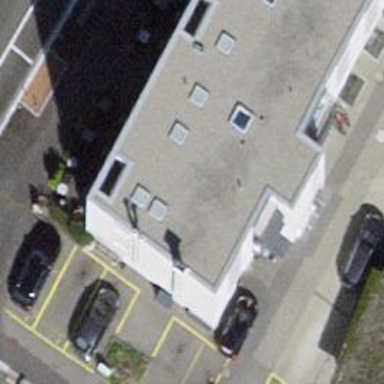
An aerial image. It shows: Fast food establishment.